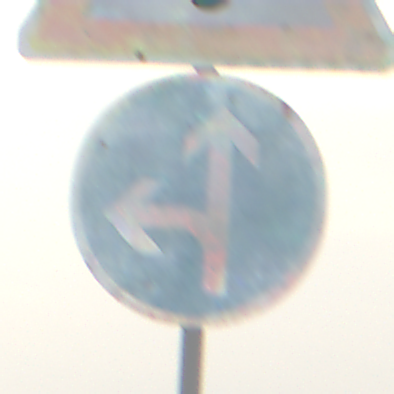
Verkehrszeichen: VorgeschriebeneFahrtrichtungGeradeausOderLinks
Zusatzzeichen oben: Lichtzeichenanlage
Umgebung: Outdoor, Nature
Tageszeit: MorningAfternoon
Wetter: Overcast
Licht: Natural
Jahreszeit: Winter
Kontrast: LowContrast